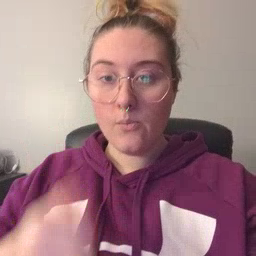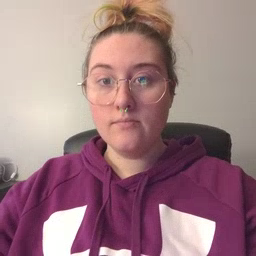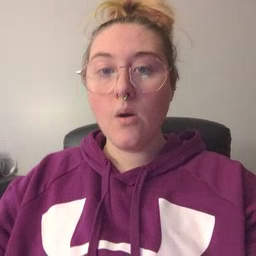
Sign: yellow